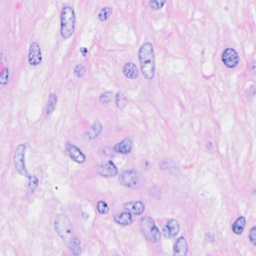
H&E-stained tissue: Breast